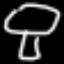
Label: mushroom